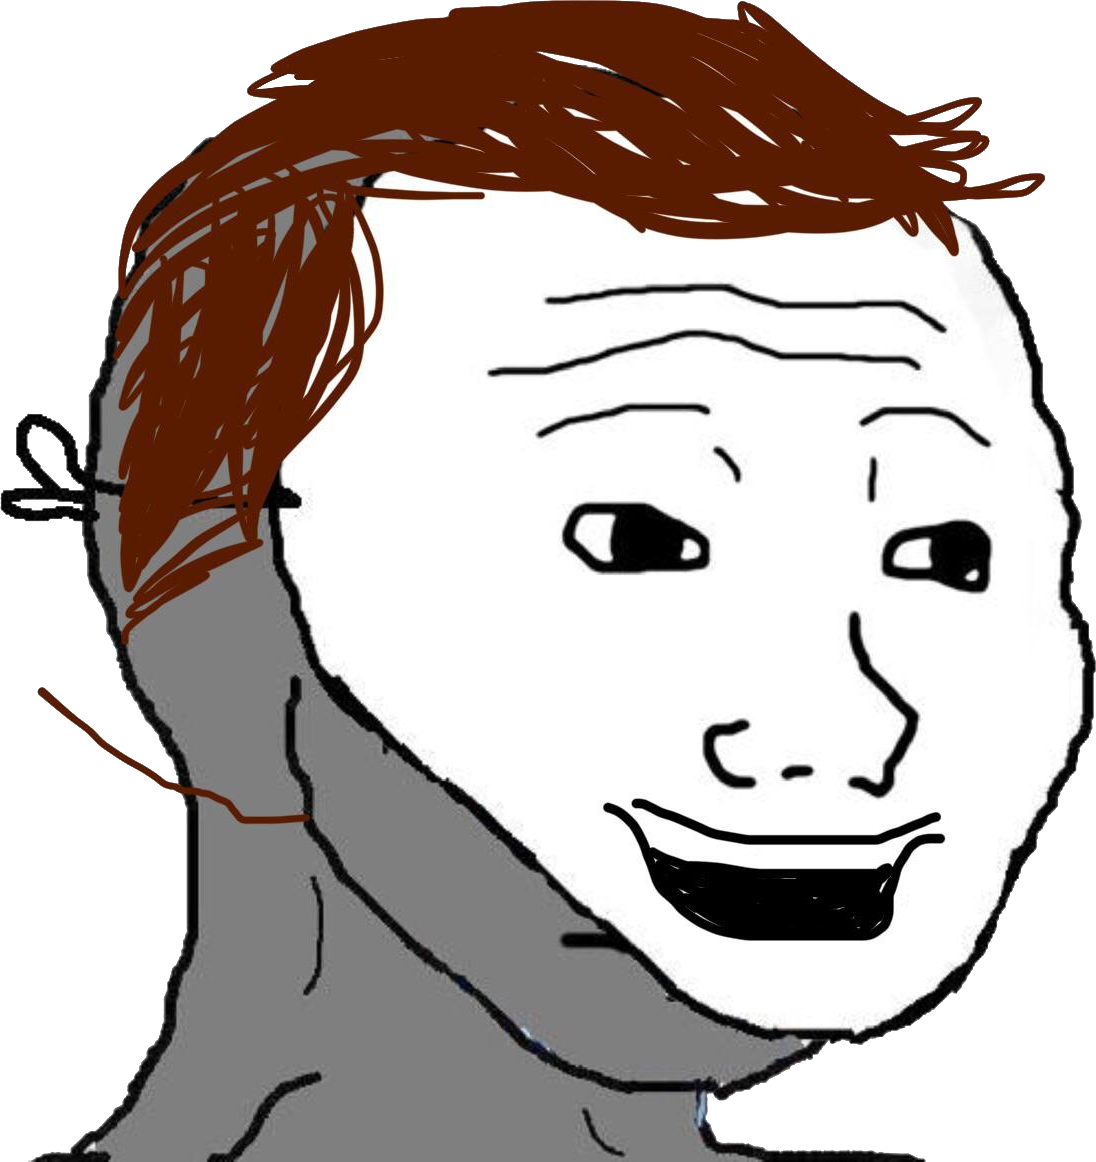
Label: 5_NPC